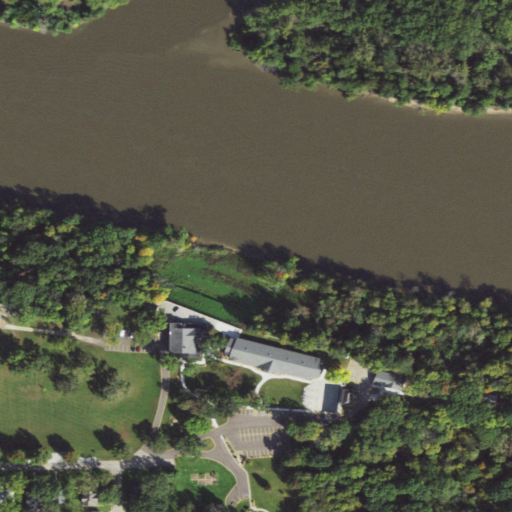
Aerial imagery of cliff(s) in Illinois named Shadow Bluff containing open water, low intensity development, open development, woody wetlands, deciduous forest, medium intensity development, and grassland